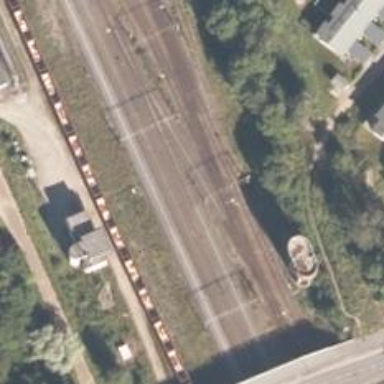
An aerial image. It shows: Railway signal.